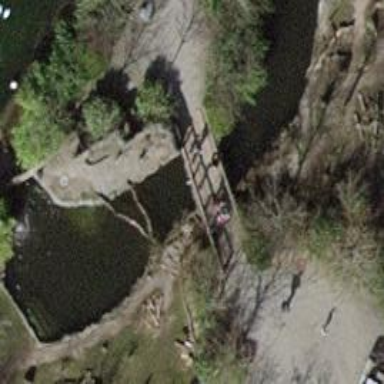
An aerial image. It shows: Footway bridge.